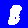
Digit: 8